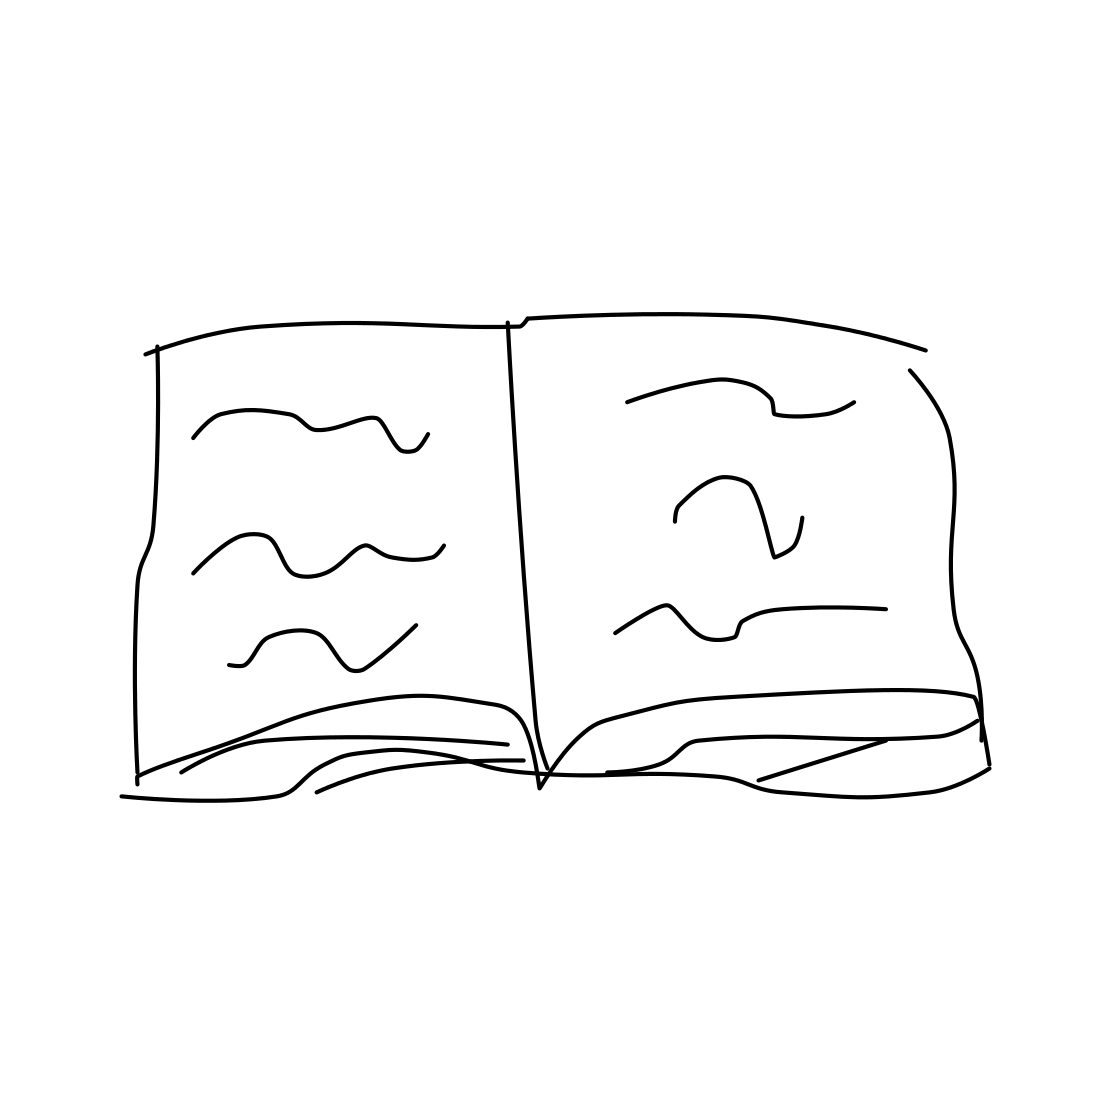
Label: book